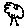
Label: tree